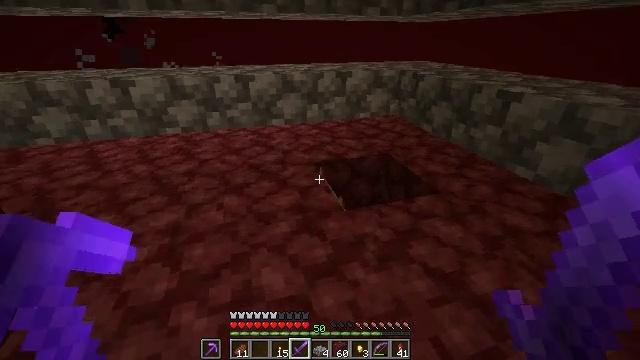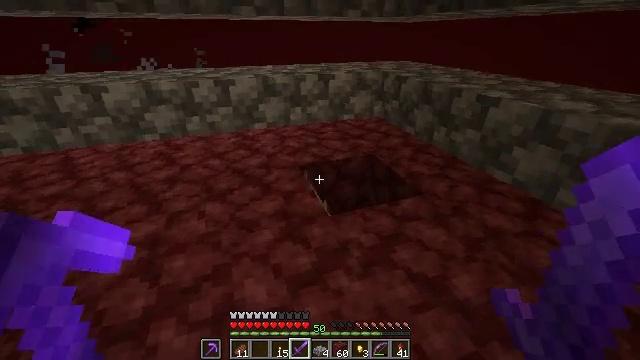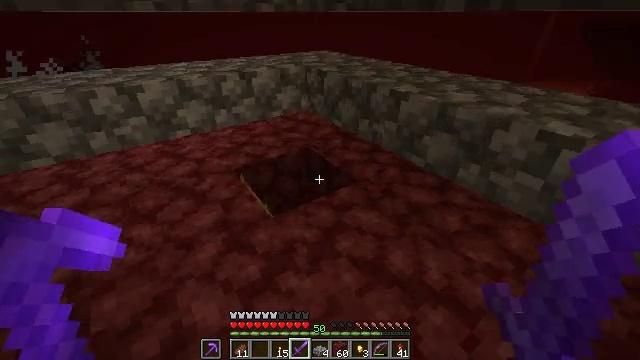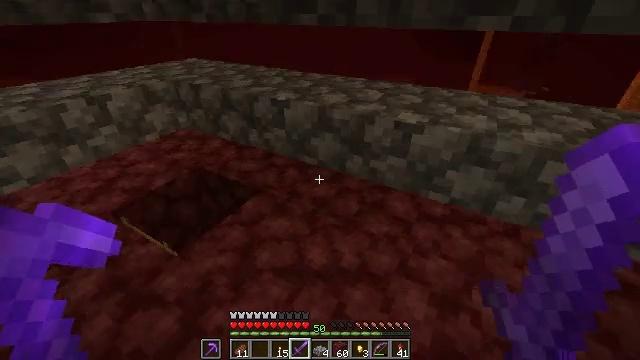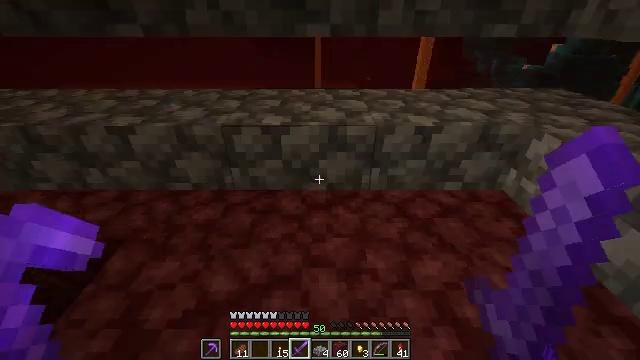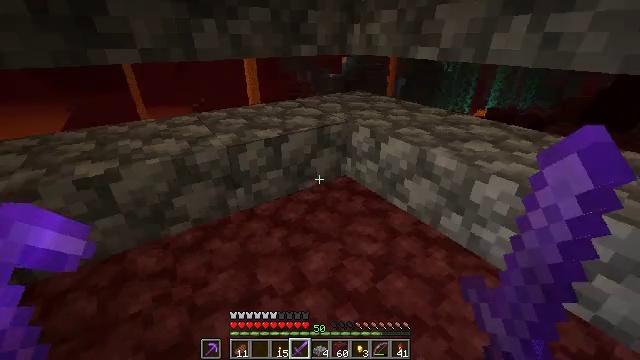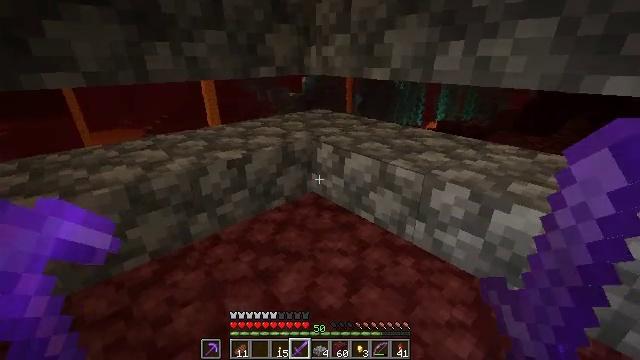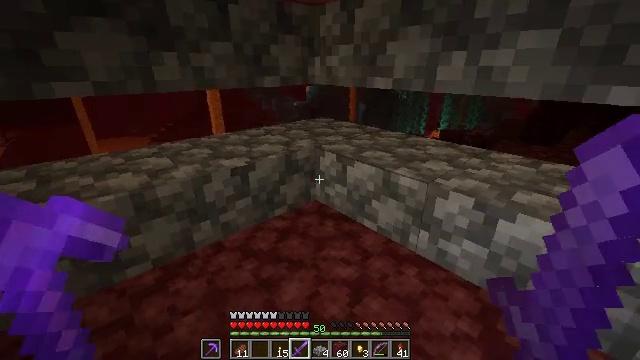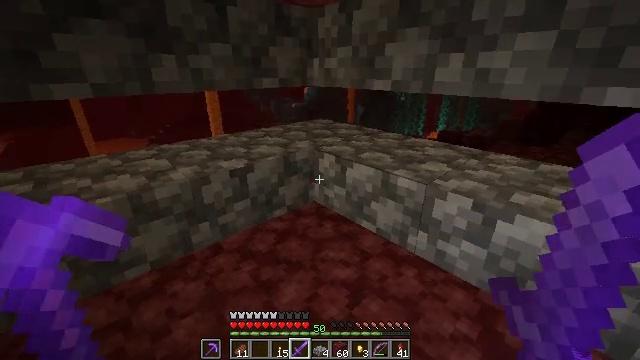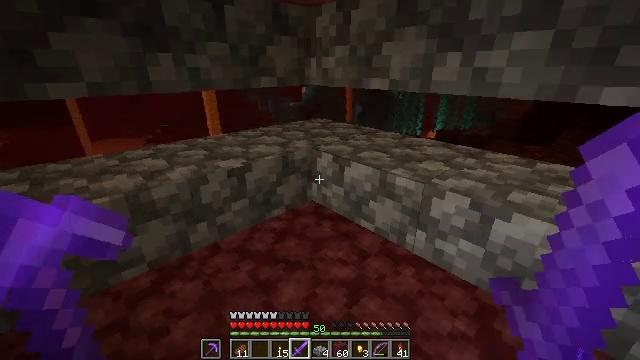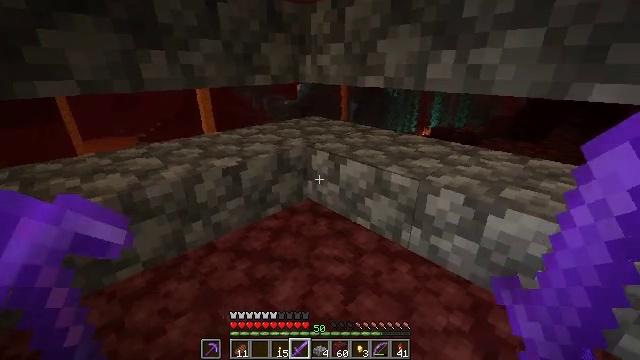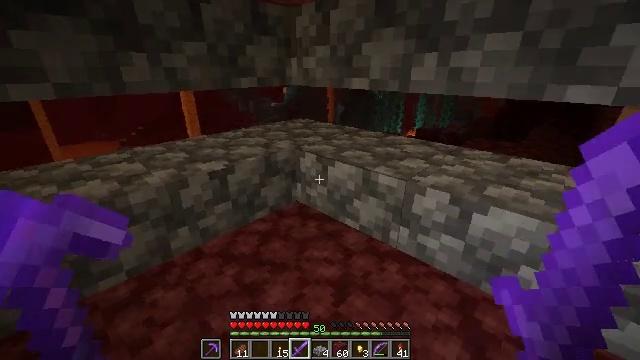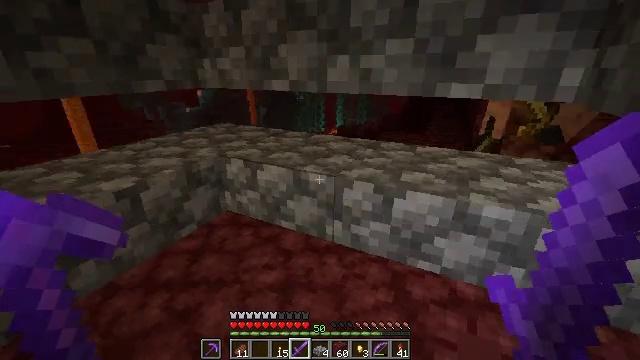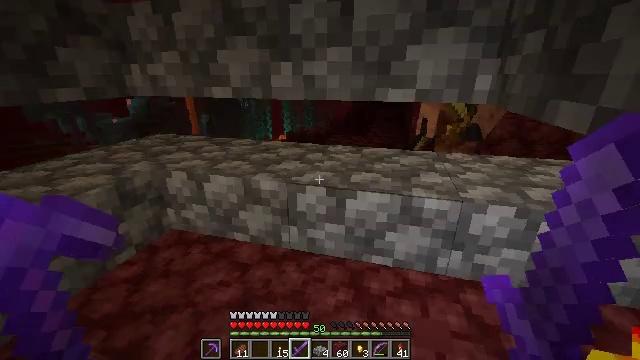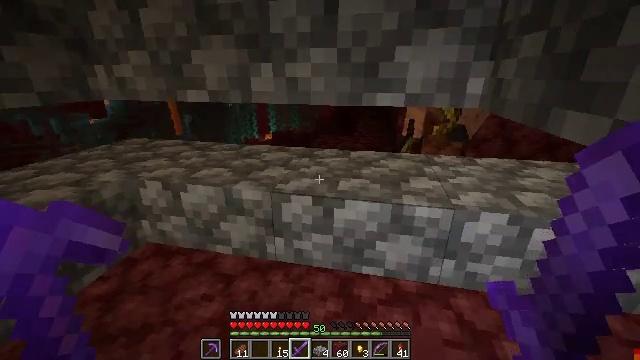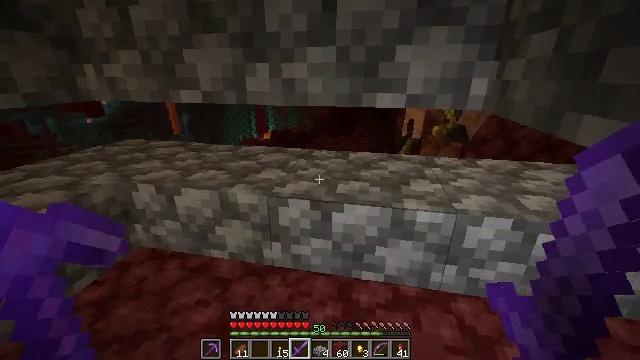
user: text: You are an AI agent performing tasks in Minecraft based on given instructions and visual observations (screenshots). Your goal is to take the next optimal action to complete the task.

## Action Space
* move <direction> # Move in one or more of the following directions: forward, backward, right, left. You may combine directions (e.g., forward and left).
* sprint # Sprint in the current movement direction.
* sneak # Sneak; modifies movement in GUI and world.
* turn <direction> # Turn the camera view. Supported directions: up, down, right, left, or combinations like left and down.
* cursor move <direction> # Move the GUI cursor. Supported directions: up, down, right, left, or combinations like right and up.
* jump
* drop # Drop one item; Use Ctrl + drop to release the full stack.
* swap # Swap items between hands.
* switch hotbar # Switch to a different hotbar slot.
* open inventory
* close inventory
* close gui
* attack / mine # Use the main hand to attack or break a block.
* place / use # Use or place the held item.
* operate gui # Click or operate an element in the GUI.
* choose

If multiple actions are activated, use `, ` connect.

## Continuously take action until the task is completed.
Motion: motion action
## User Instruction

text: Mine the cobblestone slab.
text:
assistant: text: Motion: turn right
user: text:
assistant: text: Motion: turn right and down
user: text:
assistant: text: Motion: turn right
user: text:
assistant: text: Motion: turn right and up
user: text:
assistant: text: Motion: turn right and up
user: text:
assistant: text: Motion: turn right and up
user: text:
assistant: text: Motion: turn up
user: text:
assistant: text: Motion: no_op
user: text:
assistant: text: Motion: no_op
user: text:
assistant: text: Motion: turn right
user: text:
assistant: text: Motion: turn right
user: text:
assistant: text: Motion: turn right
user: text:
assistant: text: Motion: turn right and up
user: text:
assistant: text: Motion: move forward, turn right
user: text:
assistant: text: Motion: move forward
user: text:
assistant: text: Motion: move forward, turn right
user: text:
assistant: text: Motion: move forward, turn right
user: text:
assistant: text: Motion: turn right
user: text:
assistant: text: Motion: turn right
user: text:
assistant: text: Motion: no_op
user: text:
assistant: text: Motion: no_op
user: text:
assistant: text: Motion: turn right
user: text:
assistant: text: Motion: turn right
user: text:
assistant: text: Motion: turn right and up
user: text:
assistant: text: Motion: turn right and up
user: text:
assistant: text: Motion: move forward
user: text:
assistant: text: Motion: move forward, turn right
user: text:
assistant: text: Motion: move forward
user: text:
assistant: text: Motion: move forward, sneak
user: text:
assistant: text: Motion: sneak